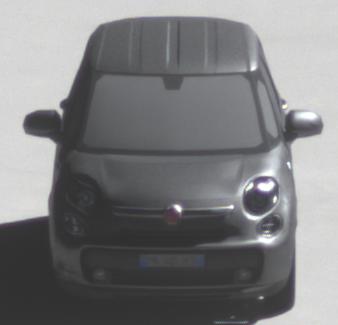
Make: Fiat
Model: 500L 1.4 16V
Detailed model: 500L (199)
Model produced from: 2012/10
Model produced until: 2017/05
Doors: 5
Color: gray
Road condition: wet road
Daytime: morning or afternoon
Contrast: high contrast